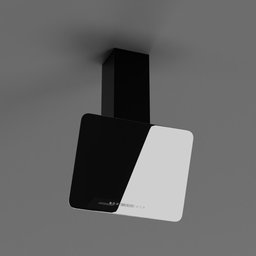
Label: appliances